Field crop: maize
Growth stage: 2
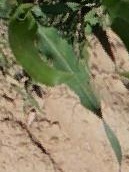
Species: maize